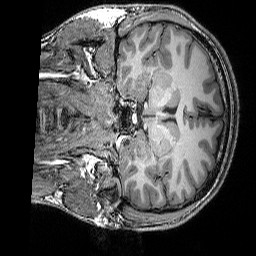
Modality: T1w
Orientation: coronal
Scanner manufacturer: siemens
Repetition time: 2.25 s
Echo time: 0.00418 s